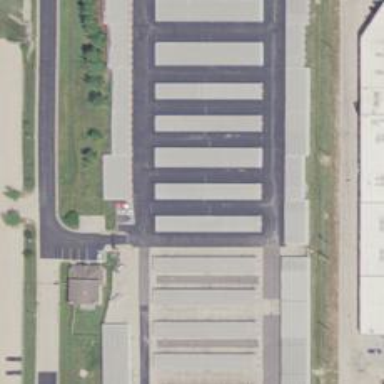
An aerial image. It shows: Storage rental shop.